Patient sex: F
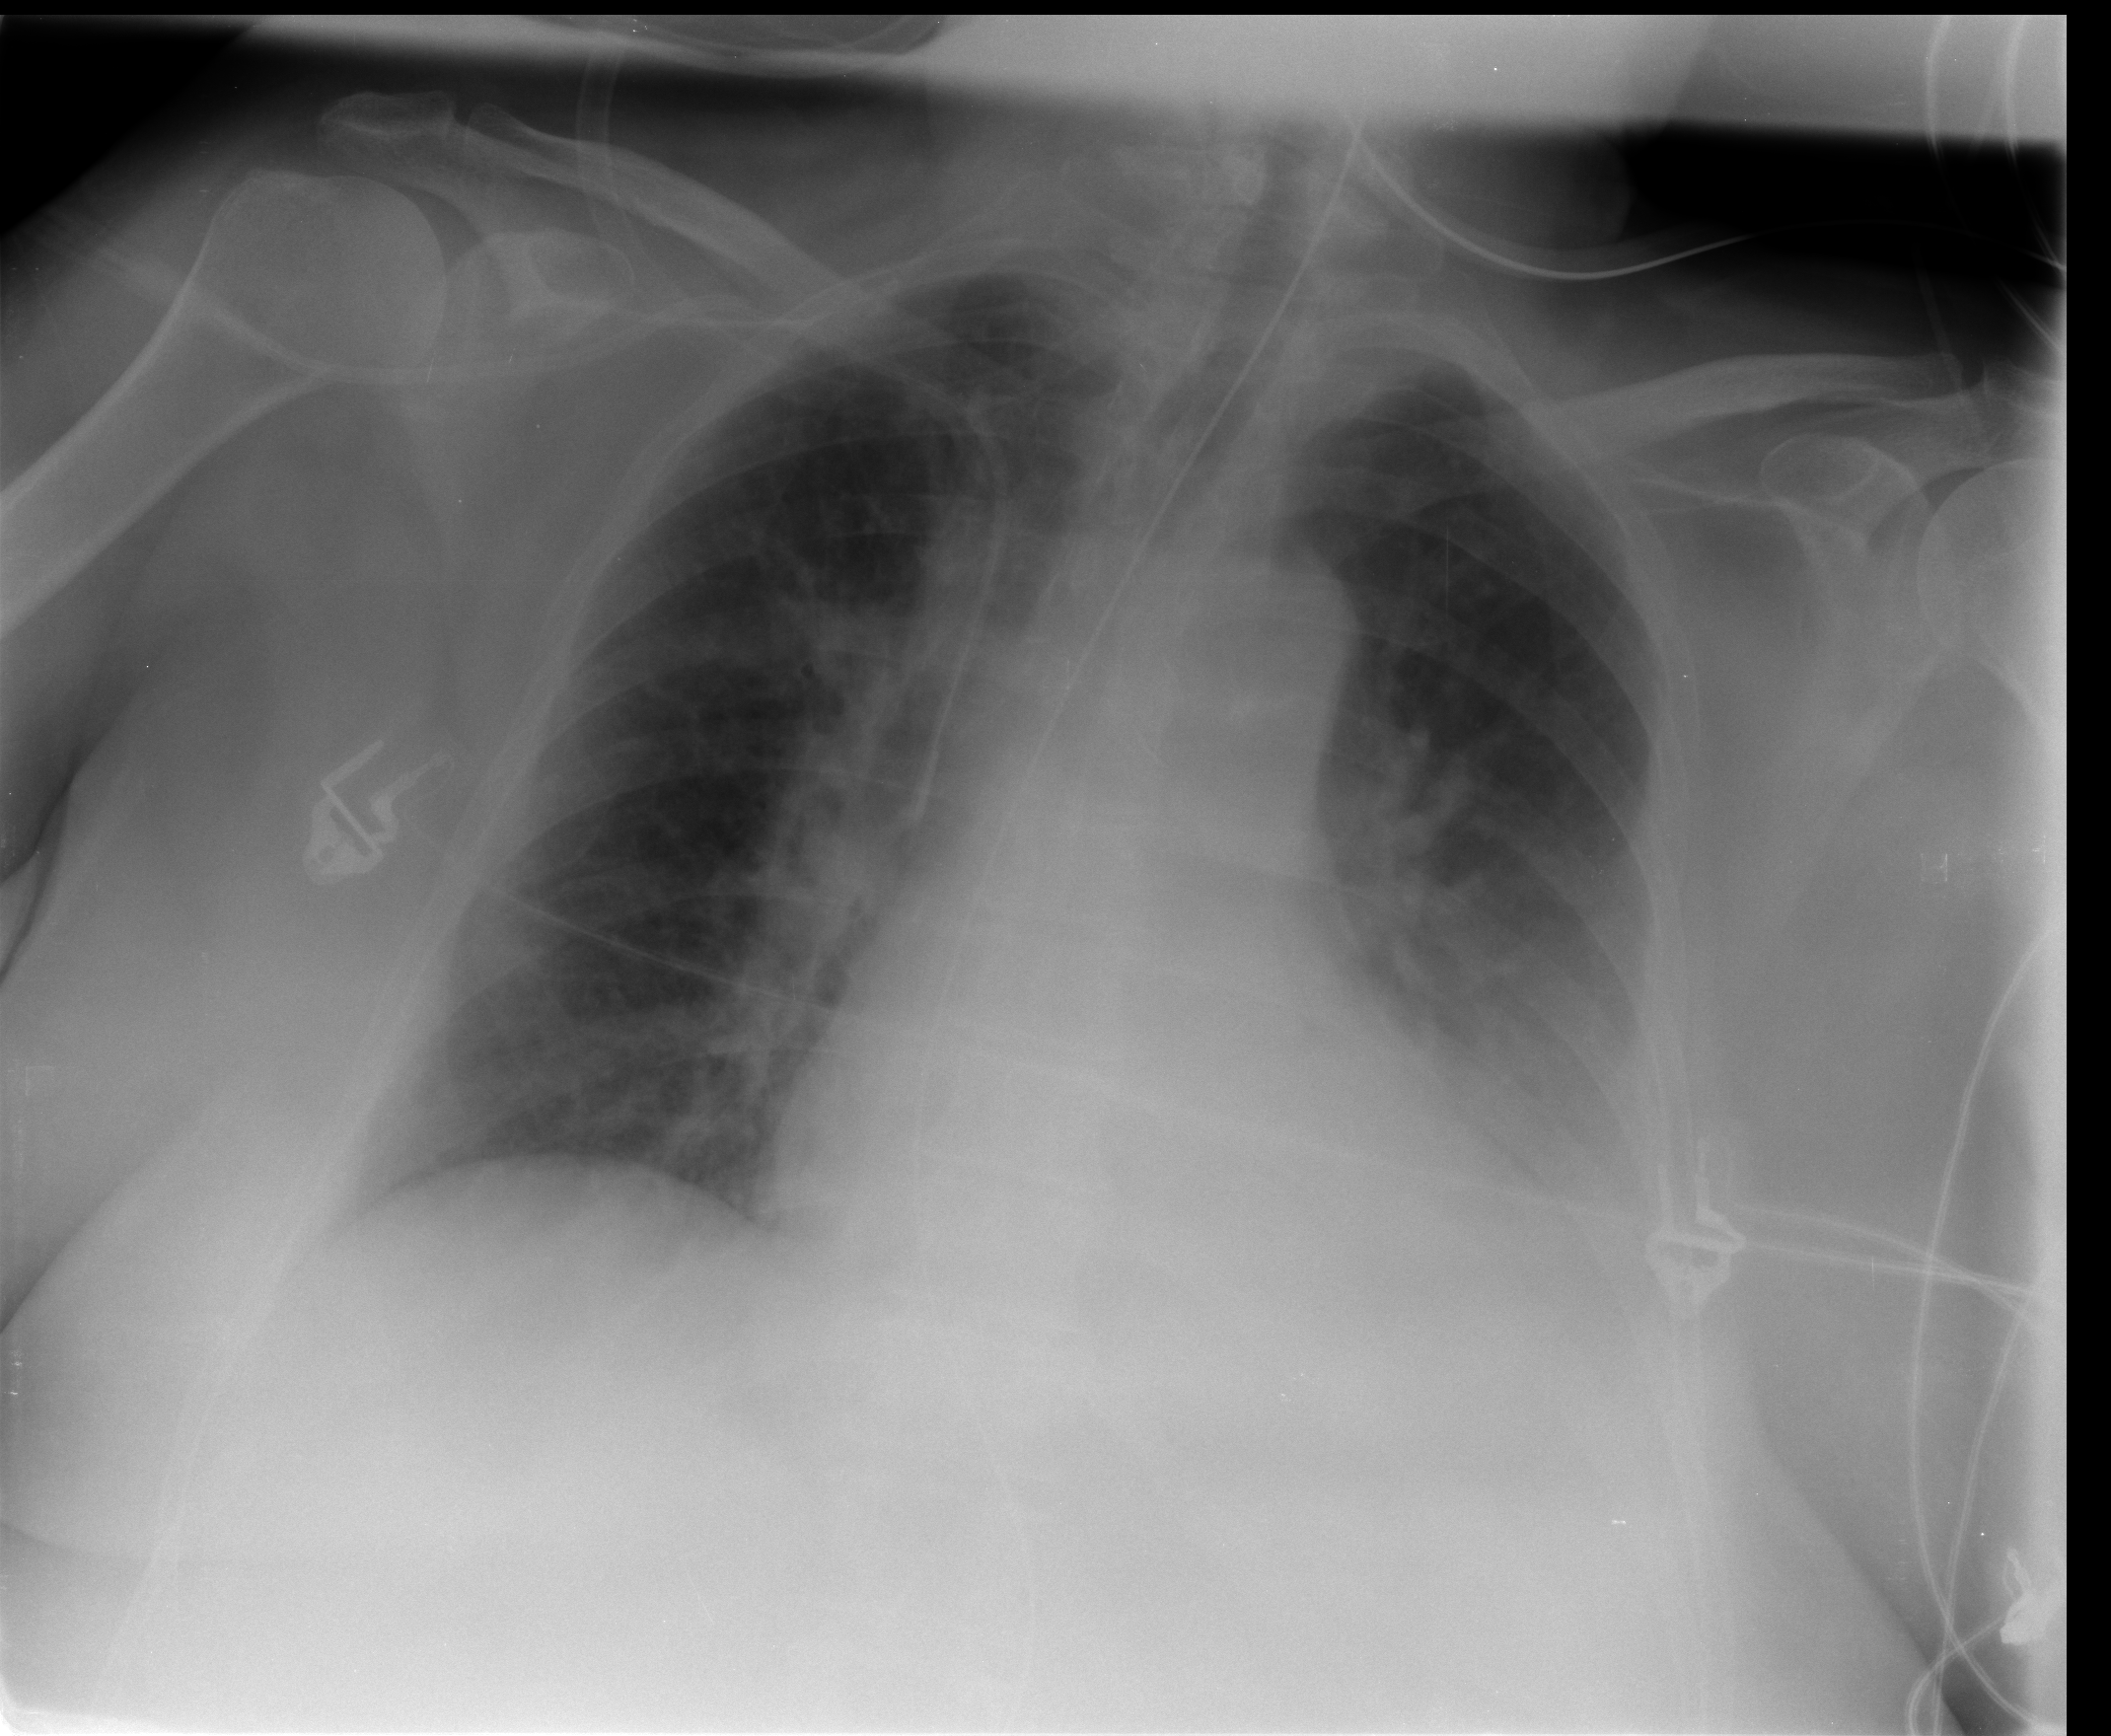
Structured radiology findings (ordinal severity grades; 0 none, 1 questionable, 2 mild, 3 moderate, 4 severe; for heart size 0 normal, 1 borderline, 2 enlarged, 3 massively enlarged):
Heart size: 2
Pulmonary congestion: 3
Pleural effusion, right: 0
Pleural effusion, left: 2
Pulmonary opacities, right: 1
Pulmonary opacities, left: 0
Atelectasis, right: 1
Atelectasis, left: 2